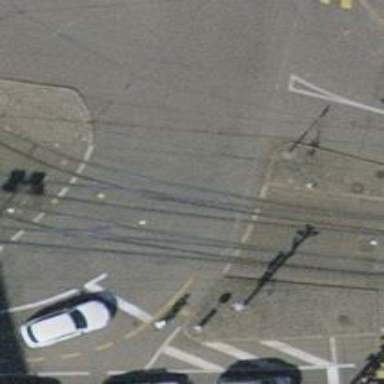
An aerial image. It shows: Tertiary road with asphalt surface and trolley wire infrastructure.